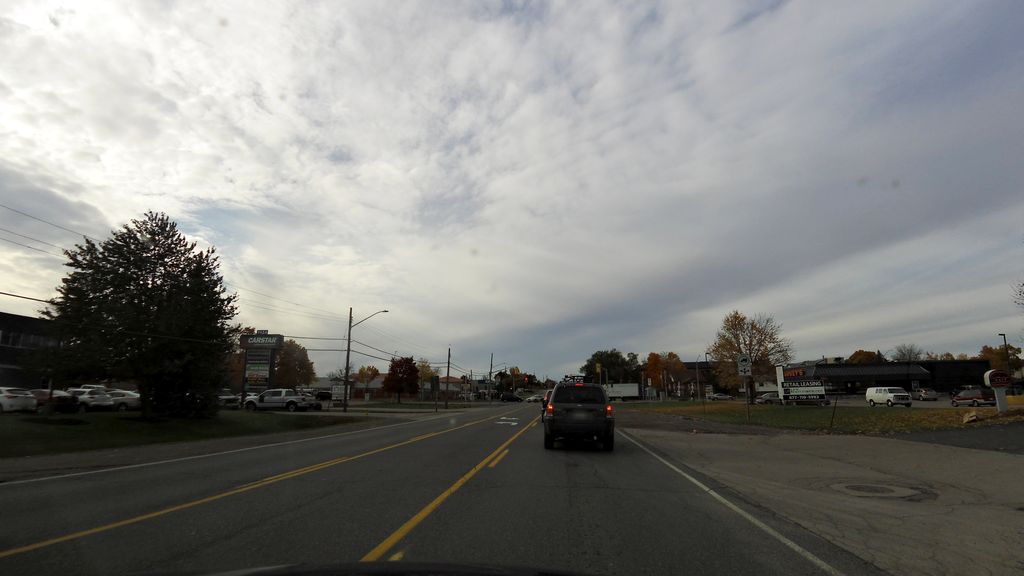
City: hamilton